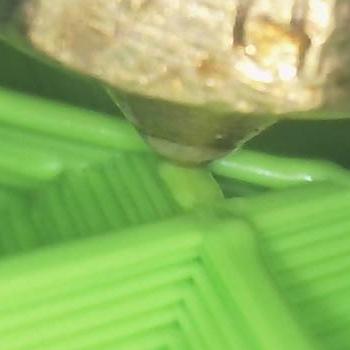
Flow rate: 300%